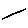
Label: line